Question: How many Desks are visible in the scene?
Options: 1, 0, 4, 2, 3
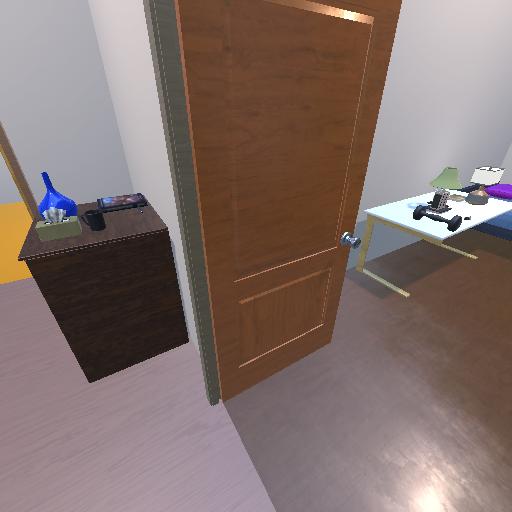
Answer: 1